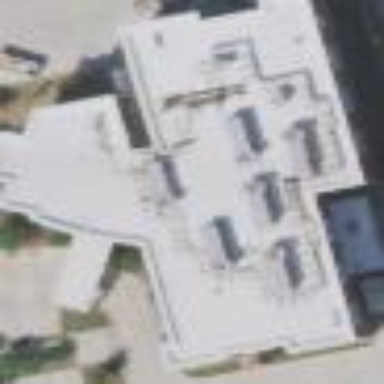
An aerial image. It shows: Clinic building providing healthcare services.